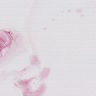
Metastatic tissue present: no